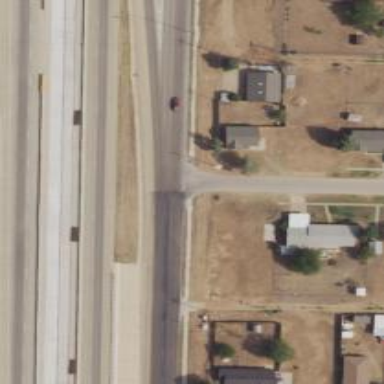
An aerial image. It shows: Secondary road with frontage road.